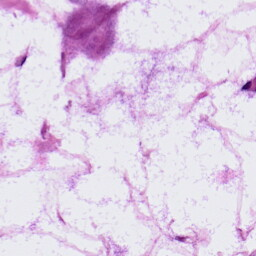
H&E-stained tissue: LymphNode